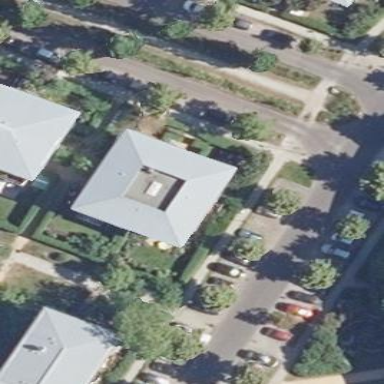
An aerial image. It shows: Apartment building with quadruple saltbox roof shape.